Question: Is it possible to put some buttons on the right from g-recaptcha? for example like this:
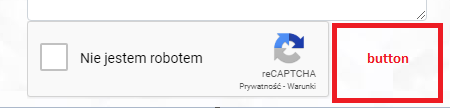
Answer: I've just added to your code;
'''
<div class="g-recaptcha" data-sitekey="6LcnqWUUAAAAAEc8mxt6aE1GIvasVmPqfy-cgYFK"</div>
<button class="added">Oooh look, a button!</button>
<button name="add" type="submit" id="napBUT" name="btn" class="btn btn-danger btn form-control">send</button>
'''
Apply 'width:304px;float:left'to '.g-recaptcha' and 'width:calc(100% - 304px);margin-top:0;' to '.added'